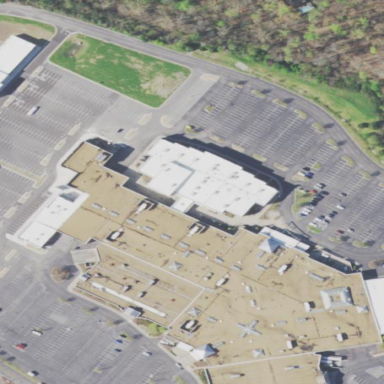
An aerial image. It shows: Marketplace building.